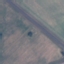
Land use / land cover class: Highway